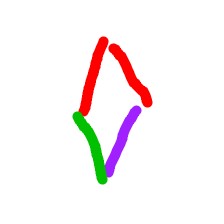
Shape: rhombus